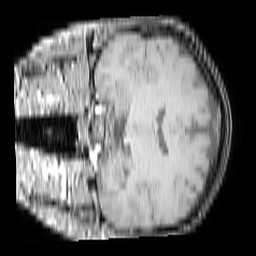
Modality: T1w
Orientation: coronal
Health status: ill
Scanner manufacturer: philips
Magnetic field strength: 3 T
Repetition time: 0.3787 s
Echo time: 0.002908 s